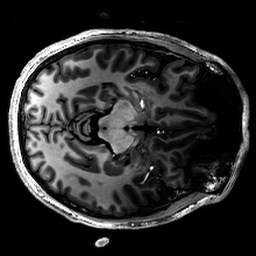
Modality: UNIT1_denoised
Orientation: axial
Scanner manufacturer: siemens
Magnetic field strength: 6.98 T
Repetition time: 4.73 s
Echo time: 0.00191 s